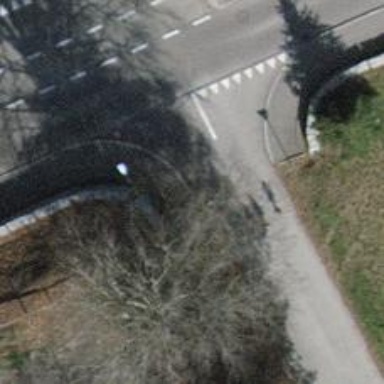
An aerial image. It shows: Kerb barrier.